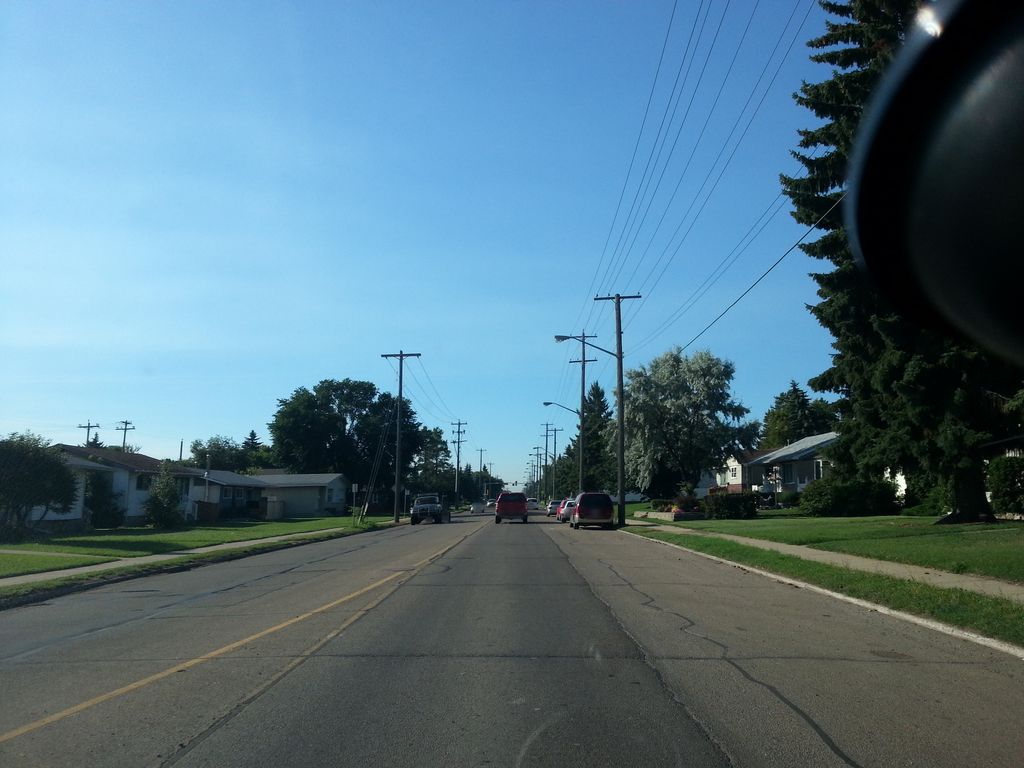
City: edmonton